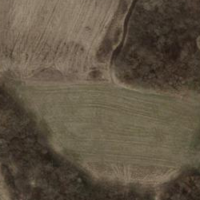
EUNIS habitat code: 21
Species observed at this site:
Cornus sanguinea
Prunus padus
Erithacus rubecula
Filipendula ulmaria